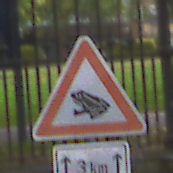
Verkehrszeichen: AmphibienwanderungRechts
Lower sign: LaengeEinerStrecke2
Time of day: MorningAfternoon
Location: Outdoor (Urban)
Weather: Overcast
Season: NotSpecified
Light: Natural